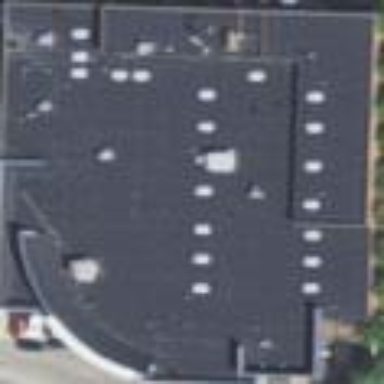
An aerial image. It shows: Commercial building with car shop.